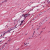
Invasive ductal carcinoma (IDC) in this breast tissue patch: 1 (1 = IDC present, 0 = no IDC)